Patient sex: M
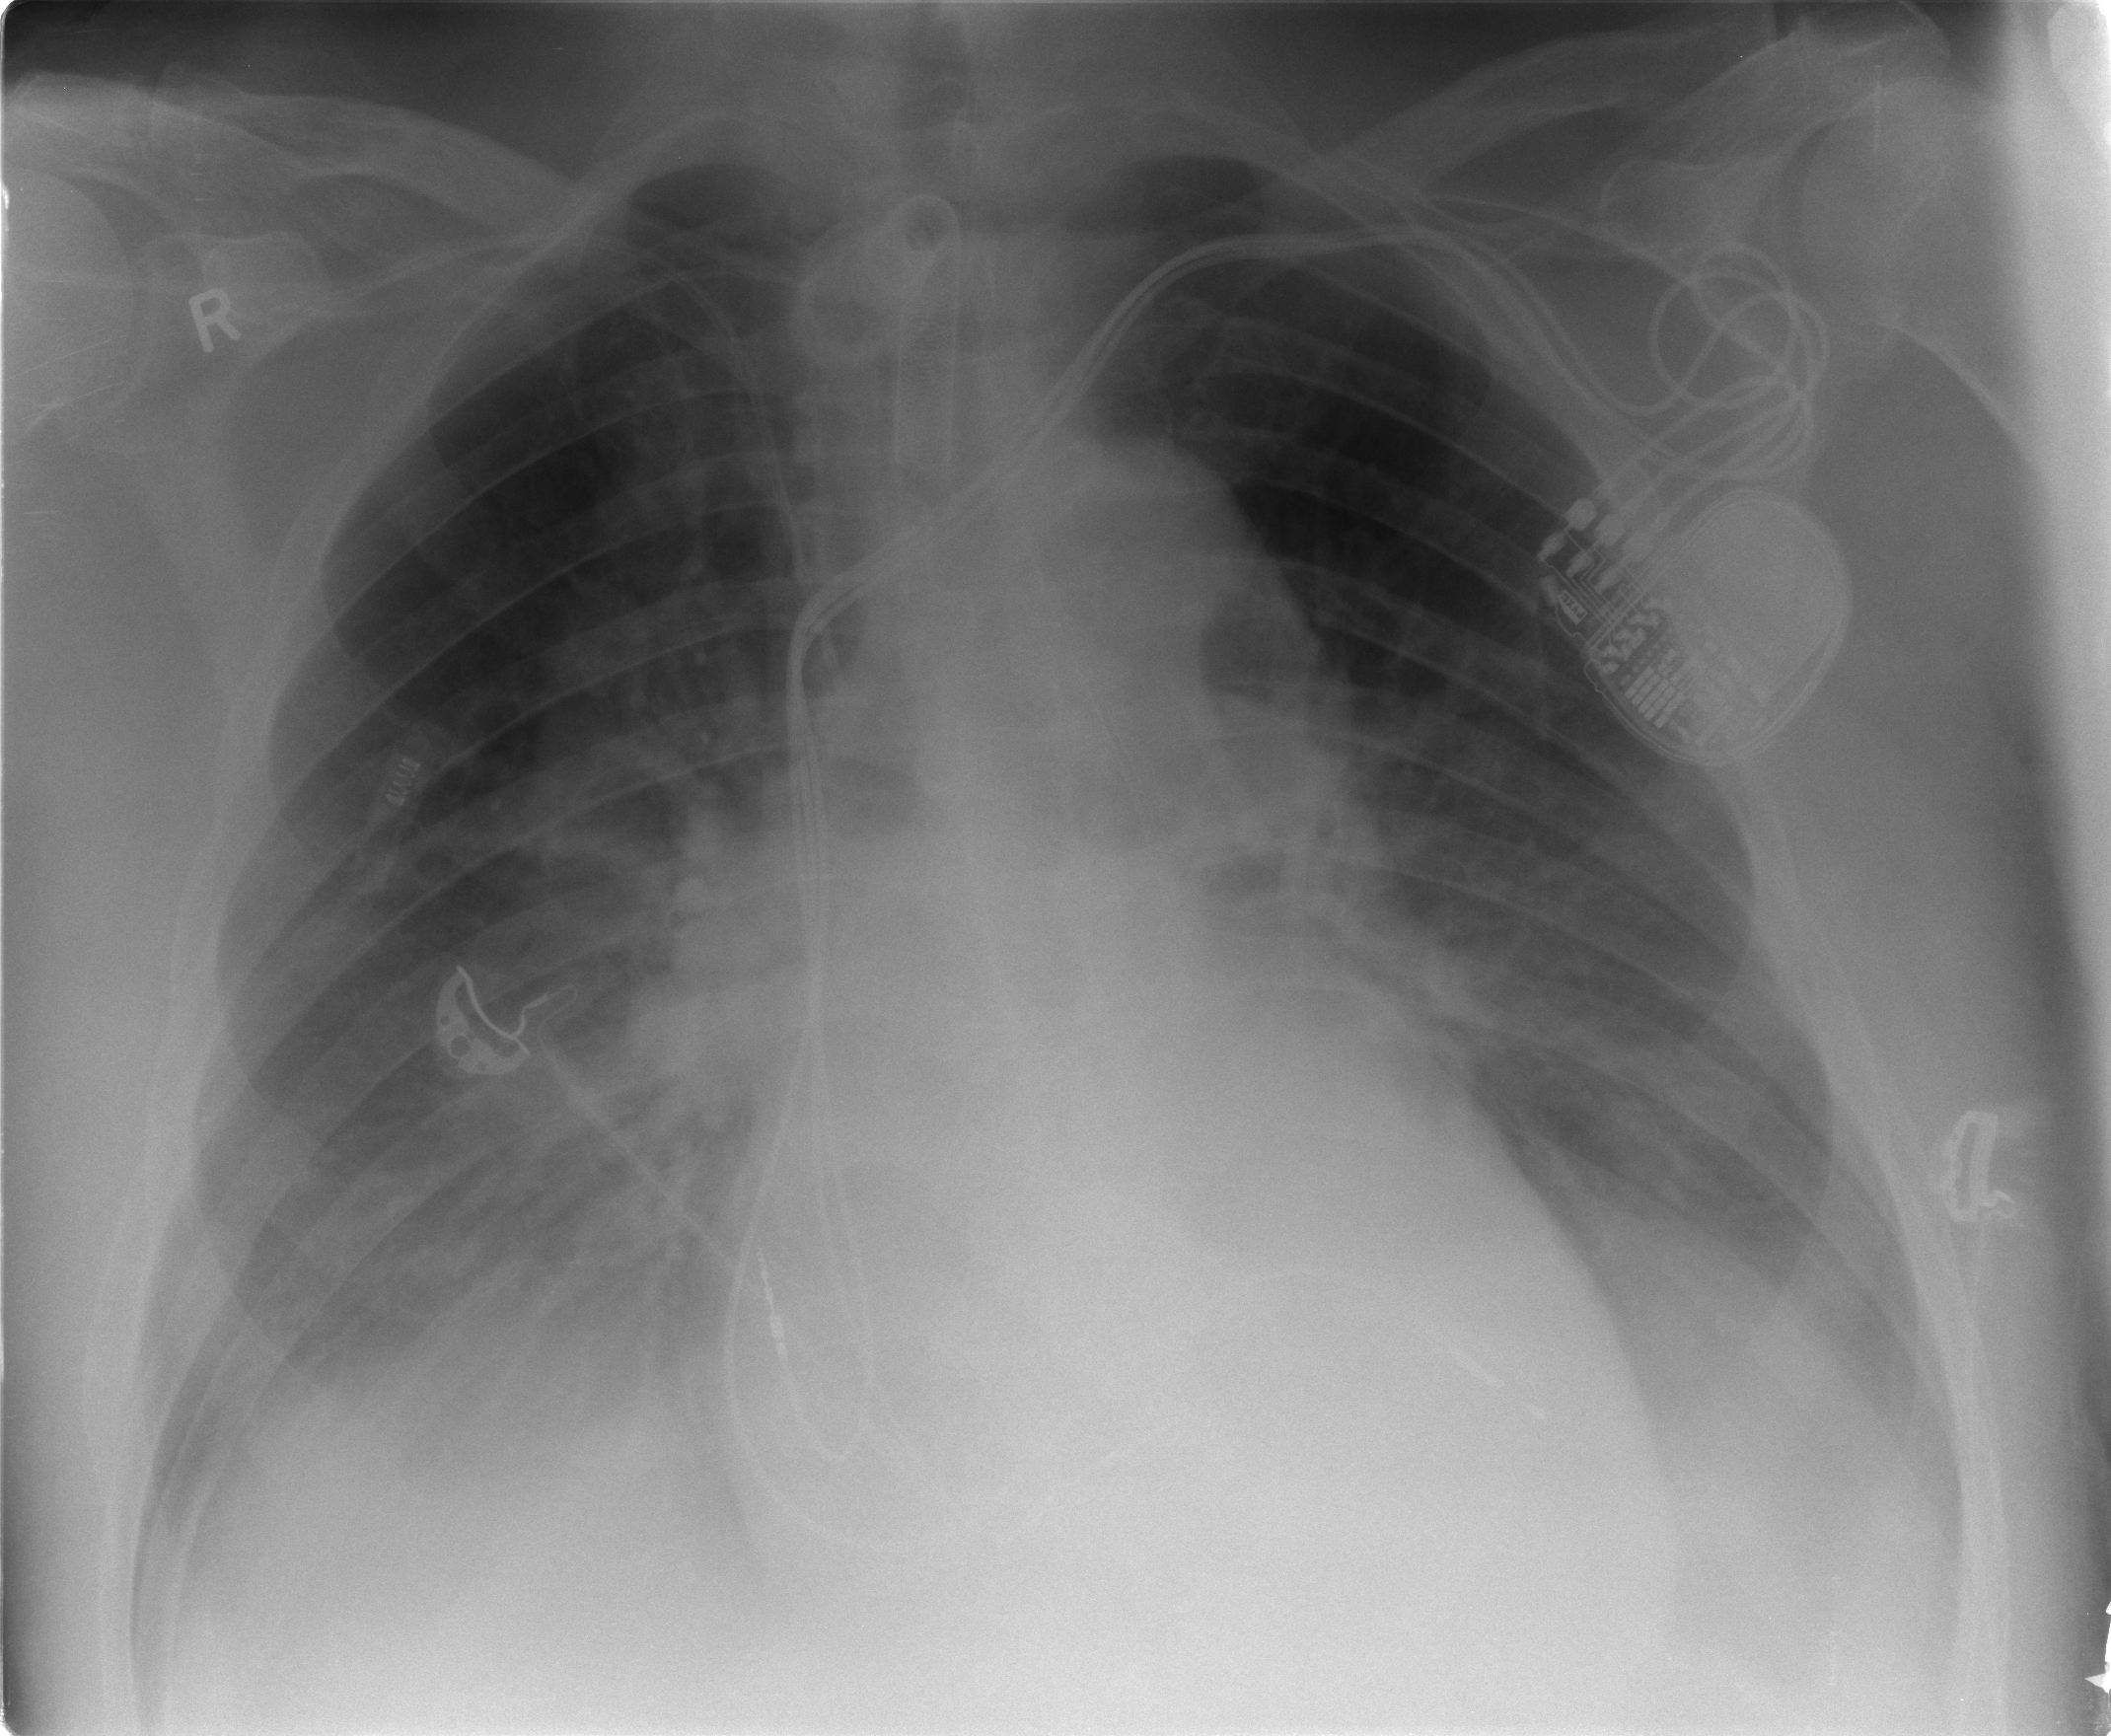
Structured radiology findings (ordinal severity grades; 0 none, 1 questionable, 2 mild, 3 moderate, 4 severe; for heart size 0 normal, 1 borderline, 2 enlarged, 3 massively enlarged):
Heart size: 2
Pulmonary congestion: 2
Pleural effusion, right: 2
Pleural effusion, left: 2
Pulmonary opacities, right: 1
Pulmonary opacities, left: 1
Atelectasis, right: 2
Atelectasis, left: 2